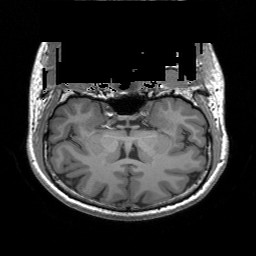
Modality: T1w
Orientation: sagittal